Question: I have an SQL script that returns a number of records. This is the code:
'''
select distinct eb.exerciseindex, eb.exercisestarttime, AVG(pb.playerbirthyear) as Birthavg, COUNT(pb.playerindex) as playersinexercise, pb.playersex from playerbase as pb
inner join exbase as ex on ex.explayerindex = pb.playerindex
inner join exercisebase as eb on eb.exerciseindex = ex.exexerciseindex
where exerciseallowanceindex='B26E10C5-53E1-413A-8A49-A7088D33E690'
and exercise_is_paying='true'
group by exercisestarttime, pb.playersex, eb.exerciseindex
order by exerciseindex, playersinexercise desc
'''
I have attached an image with the results.
Now, what I want is a kind of DISTINCT on the results. If you note, on some occasions several rows are returned for the same EXERCISEINDEX (see row 1 and 2 for example). But what I need is that only the FIRST row for this exerciseindex is returned (the one with the higher PLAYERCOUNT).
Any ideas how this can be done?
Regards,
Bob

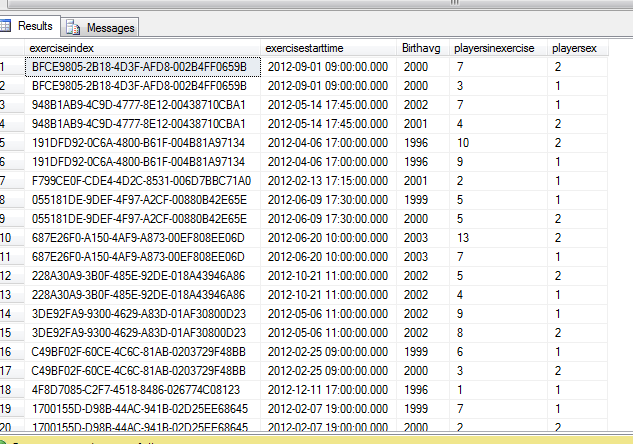
Answer: You should look into a neat little so-called window function called <URL>.
Using this, you would do something like:
'''
SELECT * FROM (
SELECT *,
ROW_NUMBER() OVER (PARTITION BY exerciseindex ORDER BY playersinexercise DESC) AS N
FROM (
-- your original query goes here - except for the ORDER BY clause --
) AS T1
) T2 WHERE T2.N = 1
-- put your ORDER BY clause here --
'''